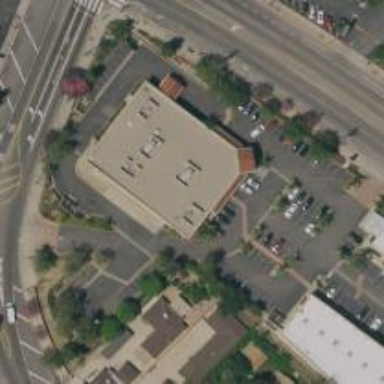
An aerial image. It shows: Pharmacy providing healthcare services.